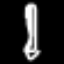
Label: pencil